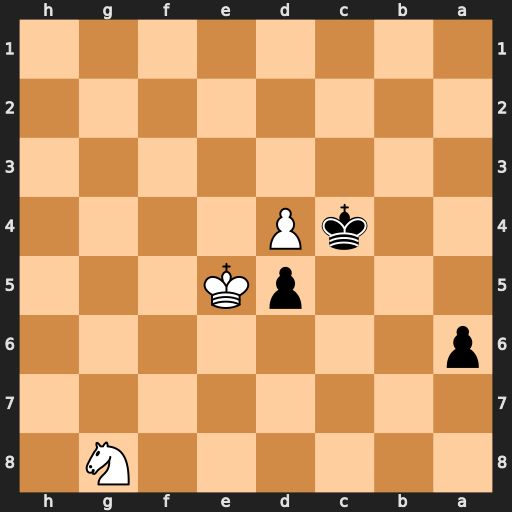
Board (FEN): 6N1/8/p7/3pK3/2kP4/8/8/8
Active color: b
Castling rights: -
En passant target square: -
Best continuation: a5 Nf6 a4 Nxd5 a3